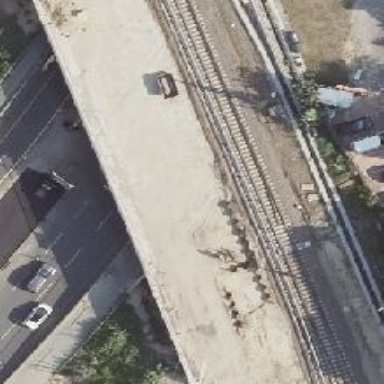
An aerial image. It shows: Bridge for light rail electrified railway.